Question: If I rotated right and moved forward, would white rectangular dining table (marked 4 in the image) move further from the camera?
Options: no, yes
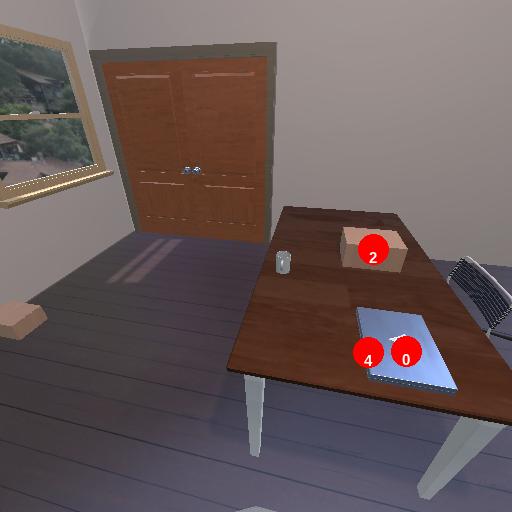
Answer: no